Question: for some reporting need I want to draw a triangle and inside that place a html table so I will have an output like the following image
I would really appreciate any suggestions on how I can achieve this using 'html' or 'css' or 'svg' or anything , thx in advance
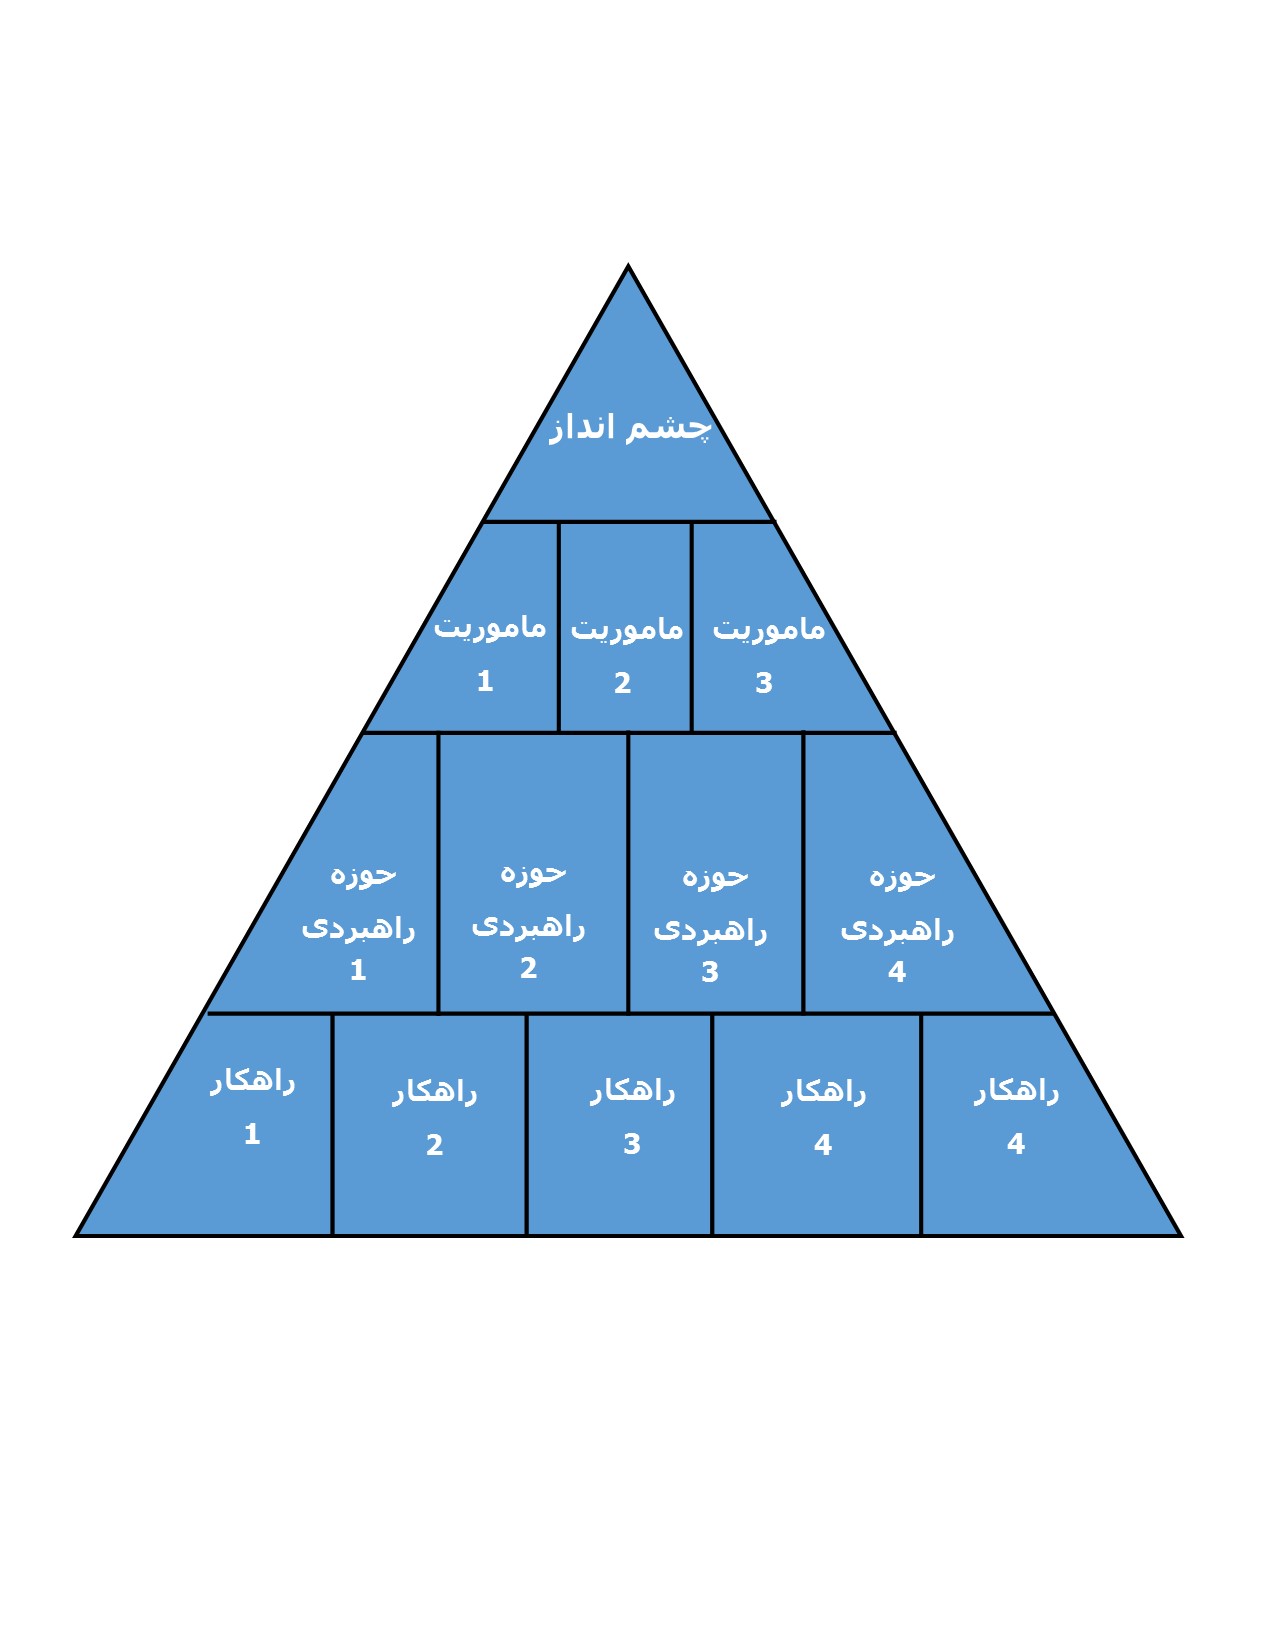
Answer: here is the solution:
<URL>
HTML:
'''
<div>
<table>
<tr>
<td>1</td>
</tr>
<tr>
<td>2</td>
<td>3</td>
<td>4</td>
</tr>
<tr>
<td>5</td>
<td>6</td>
<td>7</td>
<td>8</td>
</tr>
<tr>
<td>9</td>
<td>10</td>
<td>11</td>
<td>12</td>
<td>13</td>
</tr>
</table>
<div class="leftcover"></div>
<div class="rightcover"></div>
</div>
'''
CSS
'''
td{
display:inline-block;
padding:5px;
border-left:1px solid #fff;
}
tr{
text-align:center;
background:#ddd;
}
tr td:last-child{
padding-right:20px;
}
tr td:first-child{
padding-left:20px;
border-left:none;
}
div{
position:relative;
}
.leftcover{
position:absolute;
content:"";
width: 0;
height: 0;
border-top: 100px solid white;
border-right: 100px solid transparent;
top:0;
}
.rightcover{
position:absolute;
content:"";
width: 0;
height: 0;
border-top: 100px solid white;
border-left: 100px solid transparent;
top:0;
}
'''
JQuery:
'''
var $height = $("table").height();
var $width = $("table").width();
$(".leftcover").css("border-top-width",$height);
$(".leftcover").css("border-right-width",$width/2);
$(".rightcover").css("border-top-width",$height);
$(".rightcover").css("border-left-width",$width/2);
$(".rightcover").css("left",$width/2);
'''
<URL>